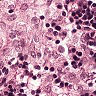
Metastatic tissue present: no